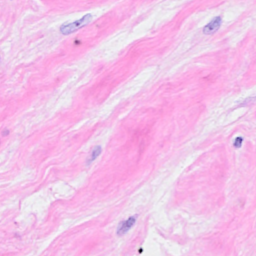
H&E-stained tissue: Breast